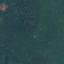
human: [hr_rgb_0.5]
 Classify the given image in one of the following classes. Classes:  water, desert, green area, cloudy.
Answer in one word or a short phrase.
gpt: green area